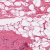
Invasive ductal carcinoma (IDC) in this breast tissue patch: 0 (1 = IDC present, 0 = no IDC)